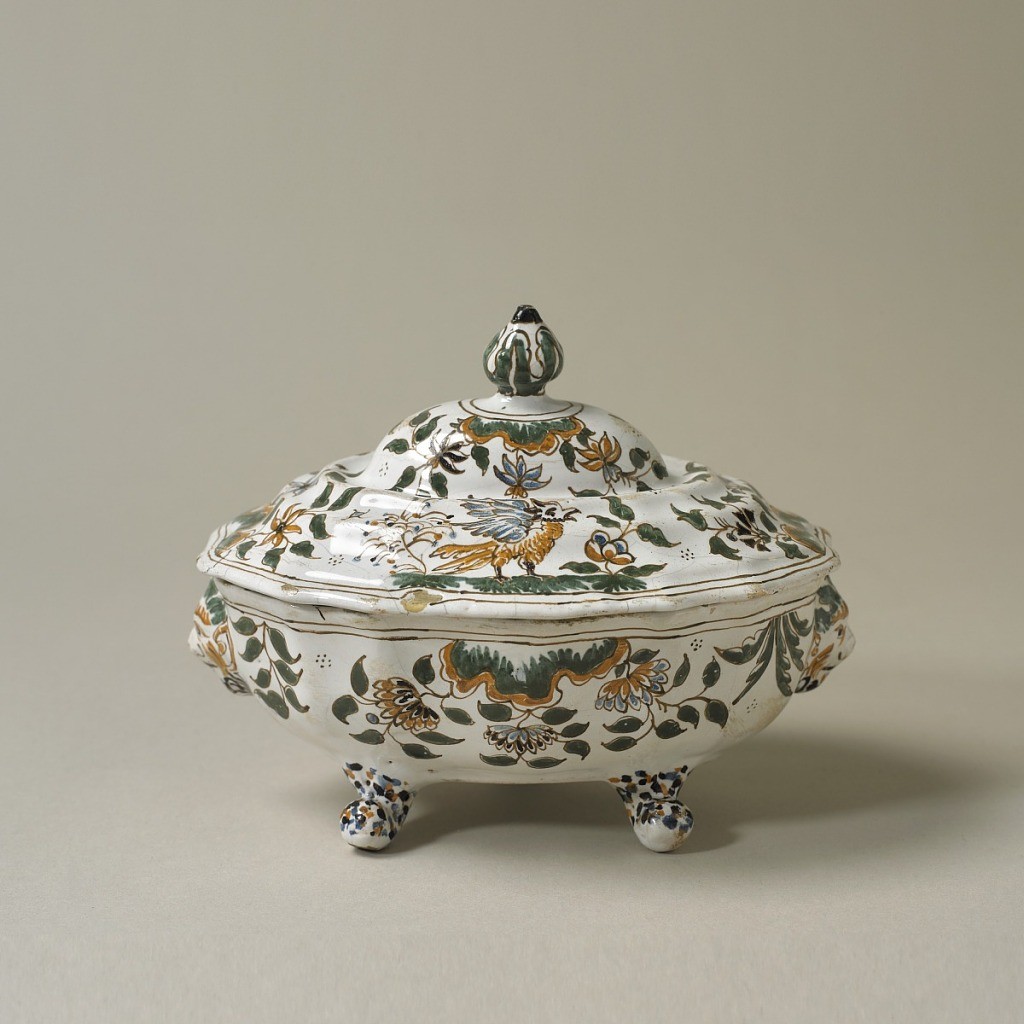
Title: Sauce tureen and lid
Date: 1760s–80s
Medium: Tin-glazed earthenware
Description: Shaped ovoid tureen on three feet; stepped, domed cover with central knop; green and ochre decoration of birds, flowers and foliage.